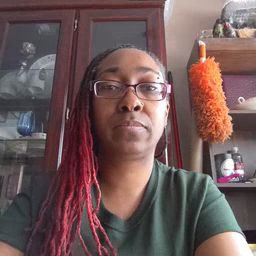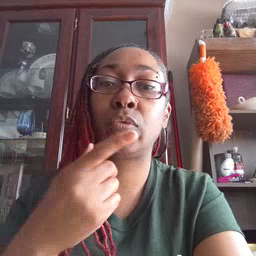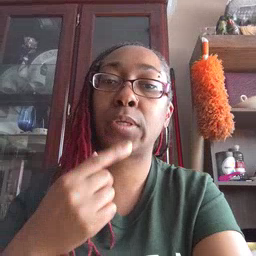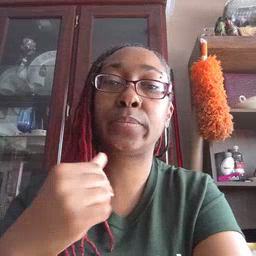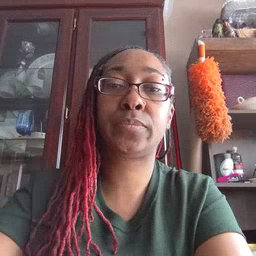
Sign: red